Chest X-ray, AP view. Patient: 28 years old, sex M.
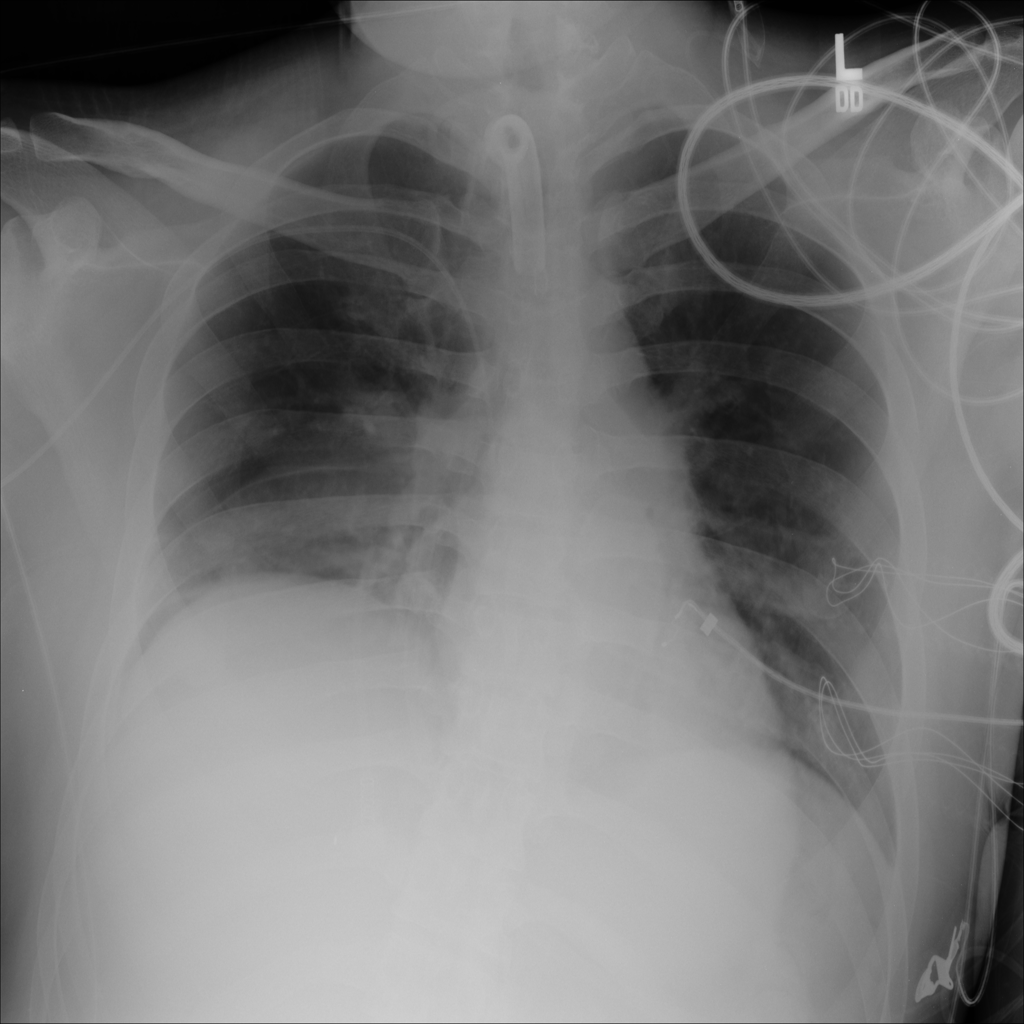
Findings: Infiltration